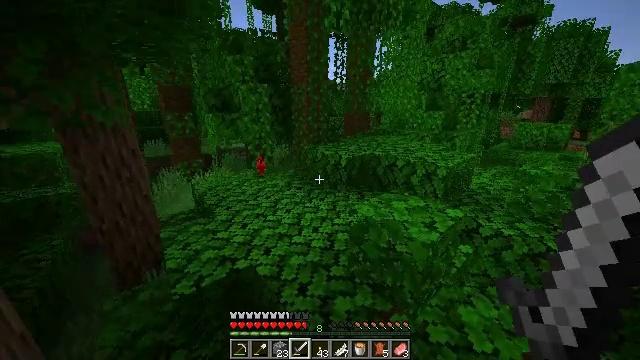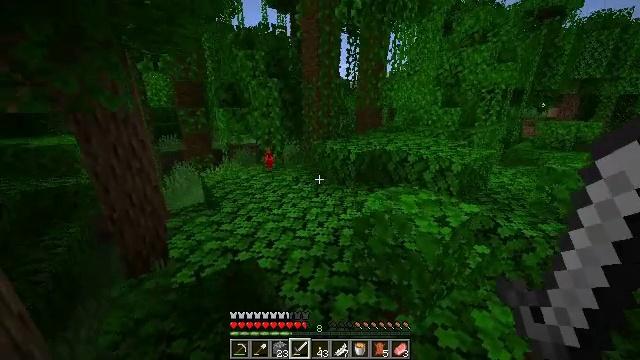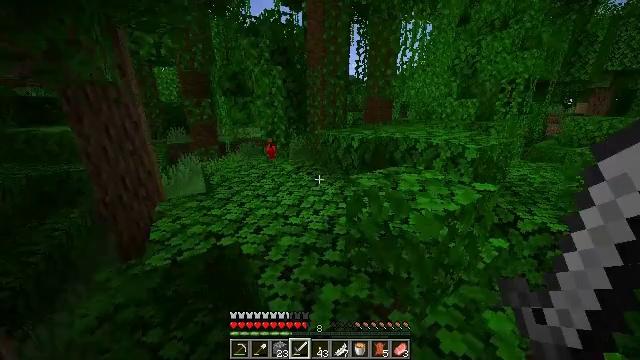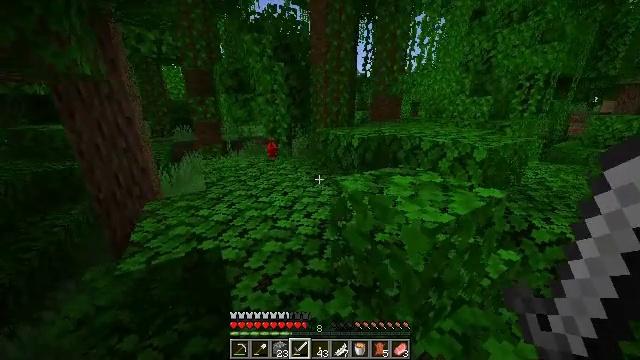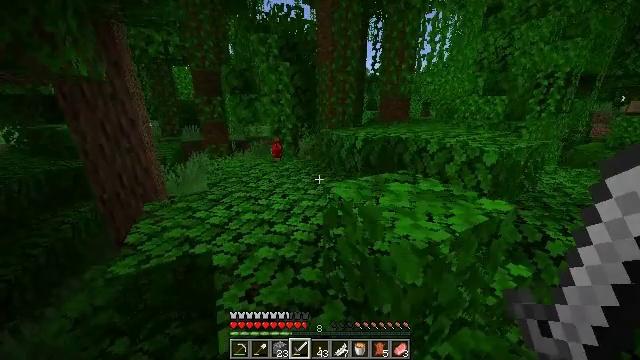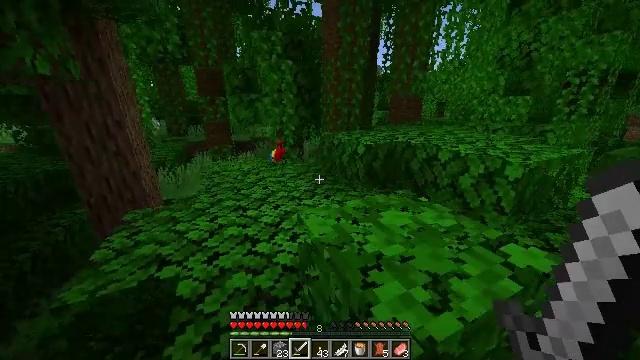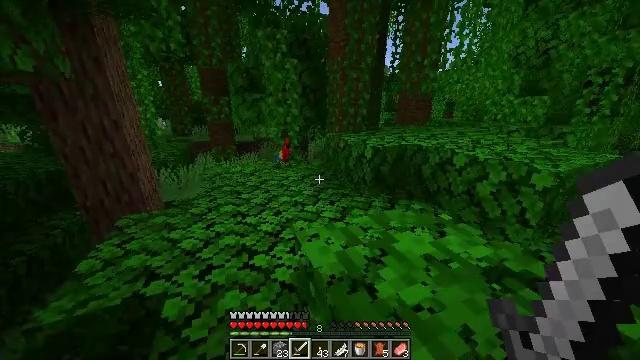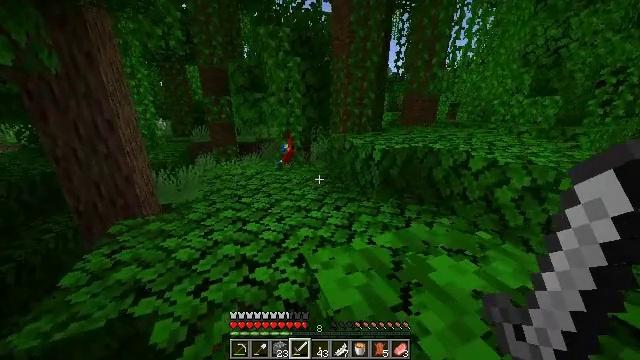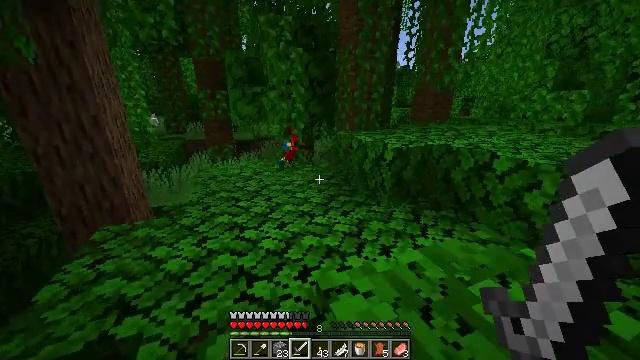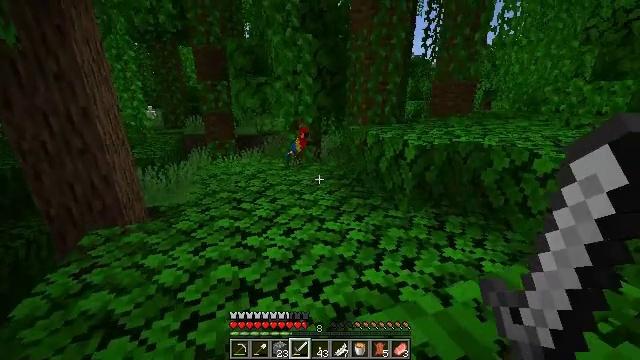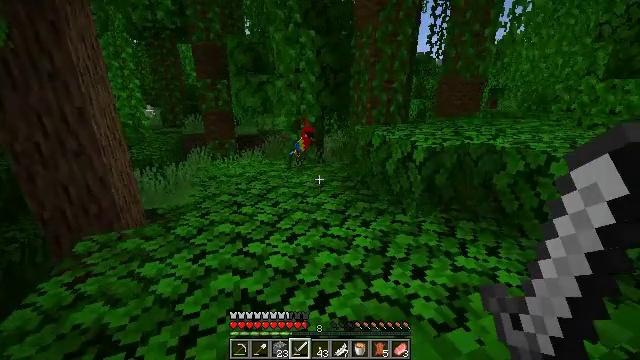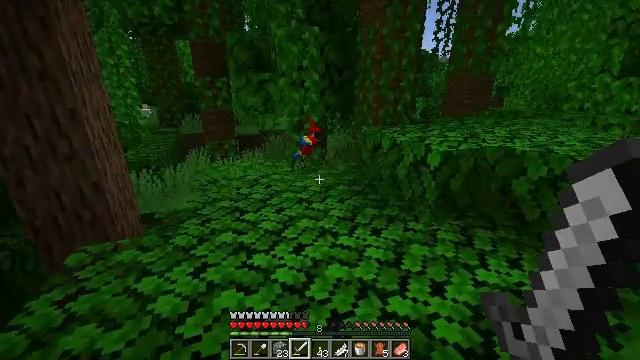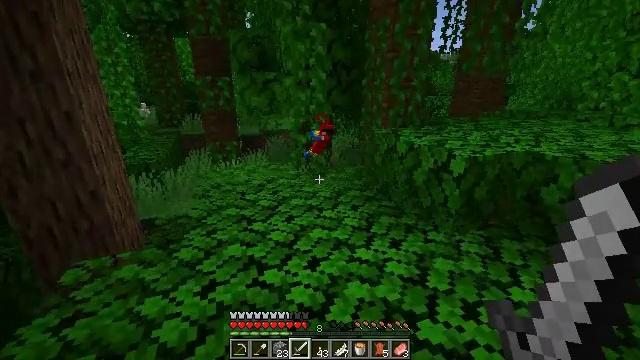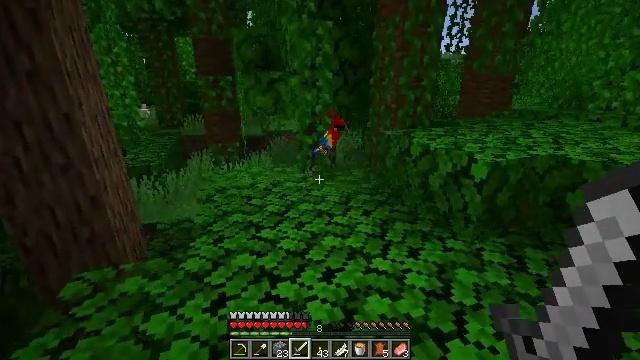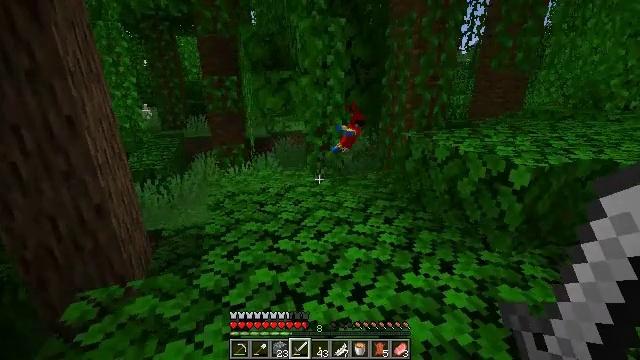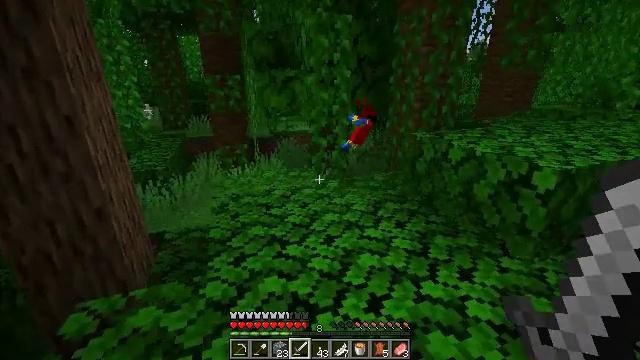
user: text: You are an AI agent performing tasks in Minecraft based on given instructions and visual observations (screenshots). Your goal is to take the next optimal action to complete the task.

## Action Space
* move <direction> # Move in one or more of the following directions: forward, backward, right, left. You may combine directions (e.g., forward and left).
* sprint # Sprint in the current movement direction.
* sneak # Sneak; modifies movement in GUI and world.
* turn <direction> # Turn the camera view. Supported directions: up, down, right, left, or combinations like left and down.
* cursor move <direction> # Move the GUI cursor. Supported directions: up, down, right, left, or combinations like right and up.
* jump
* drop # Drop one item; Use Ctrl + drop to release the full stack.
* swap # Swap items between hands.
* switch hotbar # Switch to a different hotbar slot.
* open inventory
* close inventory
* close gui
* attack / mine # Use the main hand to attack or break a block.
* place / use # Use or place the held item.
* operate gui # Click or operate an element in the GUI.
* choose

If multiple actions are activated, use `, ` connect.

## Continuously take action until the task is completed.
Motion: motion action
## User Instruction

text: Kill the parrot.
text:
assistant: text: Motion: move forward and move right, sprint, turn left
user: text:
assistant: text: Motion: move forward and move right, turn left
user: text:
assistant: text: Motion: move forward and move right, turn left
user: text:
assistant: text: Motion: move forward, turn left
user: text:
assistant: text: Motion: move forward, turn left
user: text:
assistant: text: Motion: move forward, turn left
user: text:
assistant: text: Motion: move forward
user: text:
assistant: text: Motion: move forward
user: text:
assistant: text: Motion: move forward, turn left
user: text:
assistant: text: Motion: move forward and move left
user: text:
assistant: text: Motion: move forward and move left
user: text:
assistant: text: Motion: move forward and move left
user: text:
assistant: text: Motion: move forward and move left
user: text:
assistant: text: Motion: move forward and move left
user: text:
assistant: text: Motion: move forward
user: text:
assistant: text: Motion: move forward
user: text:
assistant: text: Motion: move forward, turn right
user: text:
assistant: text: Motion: move forward, turn right
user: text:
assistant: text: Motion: move forward, turn right
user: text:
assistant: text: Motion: move forward, turn right
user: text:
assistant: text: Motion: move forward, turn right and down
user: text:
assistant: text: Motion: move forward, turn right
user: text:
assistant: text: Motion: move forward, turn right and up
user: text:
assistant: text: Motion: move forward, turn right and up
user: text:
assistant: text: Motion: turn up
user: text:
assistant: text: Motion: turn right and up, attack / mine
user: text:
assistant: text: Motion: turn up, attack / mine
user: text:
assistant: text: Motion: turn right and up, attack / mine
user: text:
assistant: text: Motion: turn right and up
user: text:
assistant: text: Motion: turn left, attack / mine